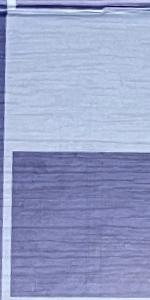
Label: Empty